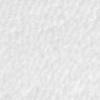
Label: no_change